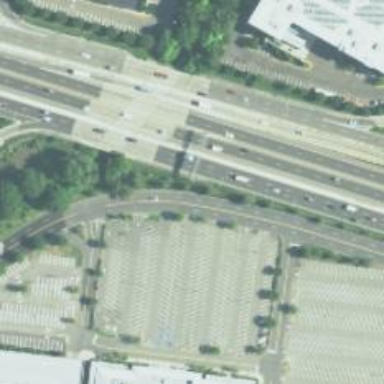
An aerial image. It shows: Bridge for trunk highway with expressway access.